Question: I'm sorry if the title isn't easily understandable at one glance. But I'm having very weird behaviour in my visual studio code. I'm seeing errors for very weird things like:
> [ts] Cannot find name 'constructor'
and many more. The errors started after I edited the code on another computer and pushed to git. On my main computer, I pulled from my git repo. The files came with many weird characters which i had to remove manually. All other files are working fine, but this specific file, 'verify.component.ts' is showing weird behaviour. Someone help me please!! Thank you
<URL>

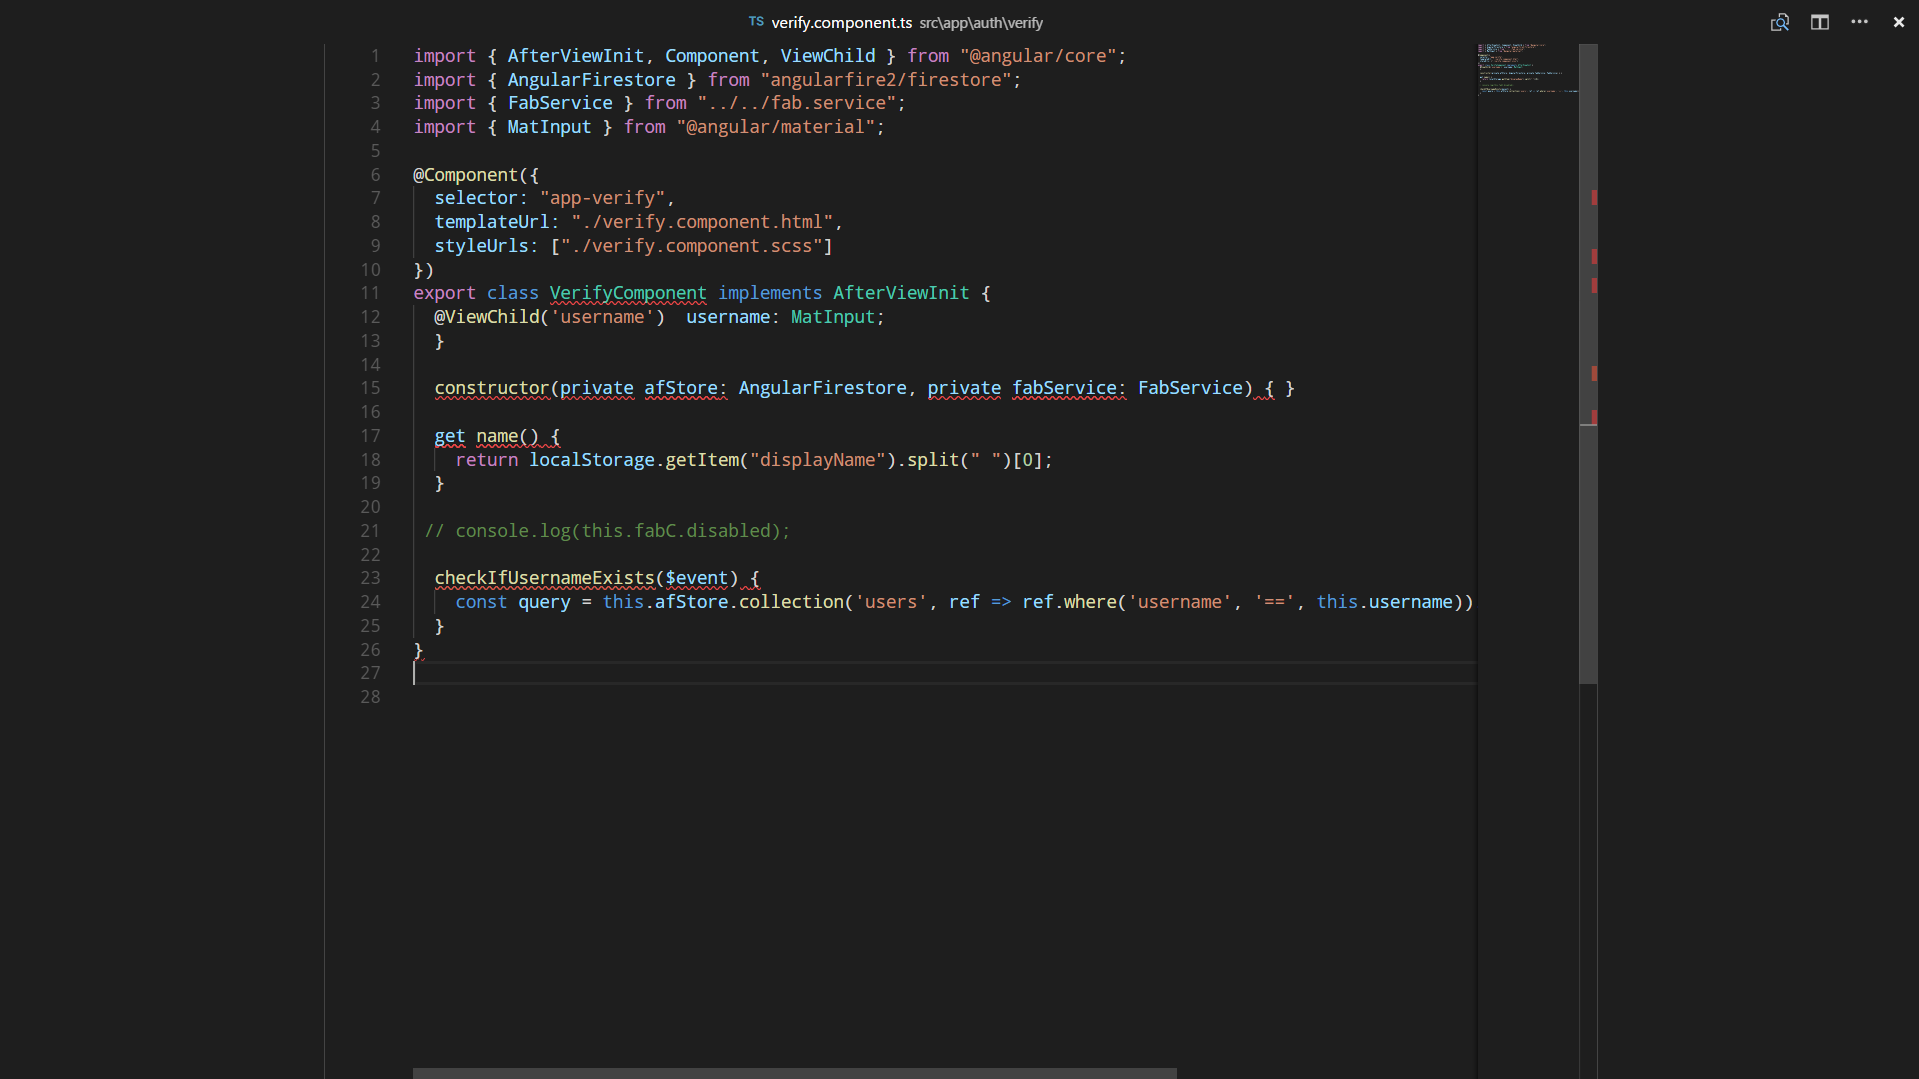
Answer: You do not need '}'
'''
export class VerifyComponent implements AfterViewInit {
@ViewChild('username') username: MatInput;
} // remove this }
'''